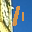
Label: 1